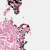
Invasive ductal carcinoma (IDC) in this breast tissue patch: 0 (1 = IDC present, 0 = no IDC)